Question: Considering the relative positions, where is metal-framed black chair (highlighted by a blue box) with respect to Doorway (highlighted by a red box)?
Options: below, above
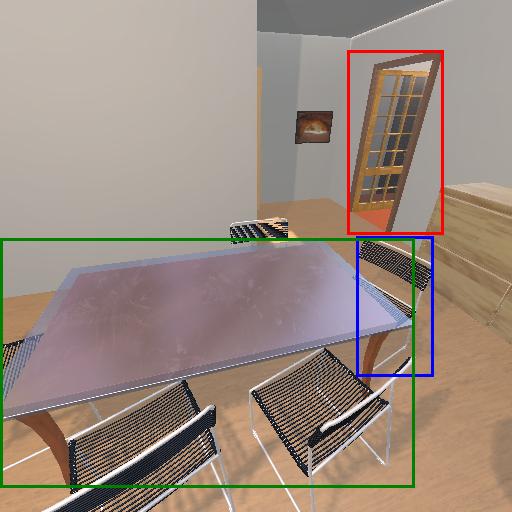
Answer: below